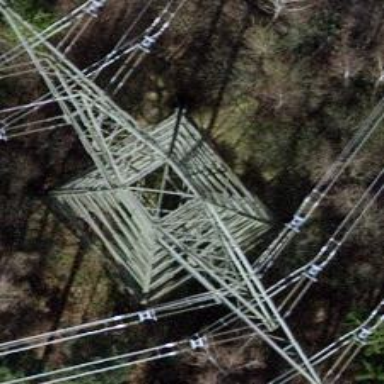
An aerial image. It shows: Towering power structure.